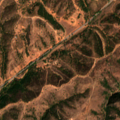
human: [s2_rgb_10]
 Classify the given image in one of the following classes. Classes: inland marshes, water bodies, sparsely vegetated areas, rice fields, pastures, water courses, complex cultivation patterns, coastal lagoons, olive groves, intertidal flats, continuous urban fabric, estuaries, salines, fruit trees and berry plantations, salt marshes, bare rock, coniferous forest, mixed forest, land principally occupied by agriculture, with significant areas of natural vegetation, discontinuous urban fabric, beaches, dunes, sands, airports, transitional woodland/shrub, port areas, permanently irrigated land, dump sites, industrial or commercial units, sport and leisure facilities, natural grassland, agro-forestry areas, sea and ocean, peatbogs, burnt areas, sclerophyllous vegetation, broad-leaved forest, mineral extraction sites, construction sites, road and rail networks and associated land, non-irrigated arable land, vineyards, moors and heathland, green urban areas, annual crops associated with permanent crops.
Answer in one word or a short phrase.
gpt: broad-leaved forest, transitional woodland/shrub